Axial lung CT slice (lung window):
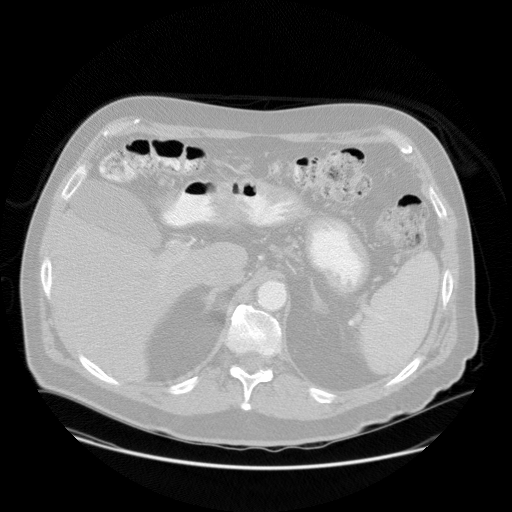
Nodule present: no